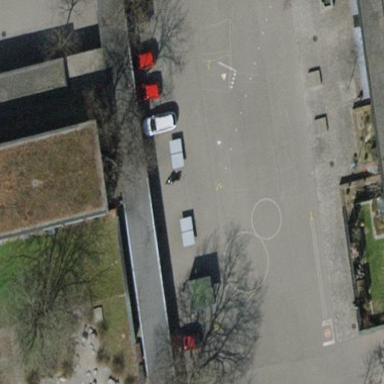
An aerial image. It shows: Flat roof on building.